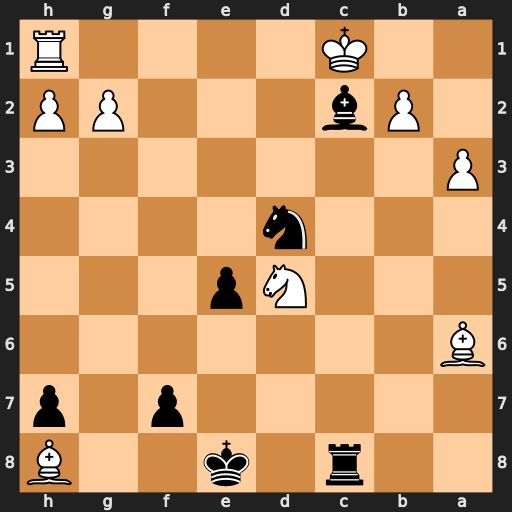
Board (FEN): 2r1k2B/5p1p/B7/3Np3/3n4/P7/1Pb3PP/2K4R
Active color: b
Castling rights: -
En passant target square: -
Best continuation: Nb3#